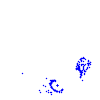
Particle: proton